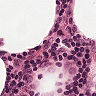
Metastatic tissue present: no